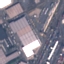
Land use / land cover: Industrial